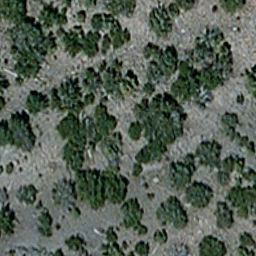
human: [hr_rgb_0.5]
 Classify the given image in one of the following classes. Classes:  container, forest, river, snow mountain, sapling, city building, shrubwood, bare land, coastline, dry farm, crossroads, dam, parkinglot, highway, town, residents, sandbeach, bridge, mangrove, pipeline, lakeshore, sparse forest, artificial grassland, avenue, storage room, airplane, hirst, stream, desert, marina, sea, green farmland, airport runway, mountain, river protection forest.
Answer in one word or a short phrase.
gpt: sparse forest